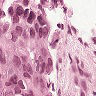
Metastatic tissue present: yes